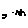
Label: cloud